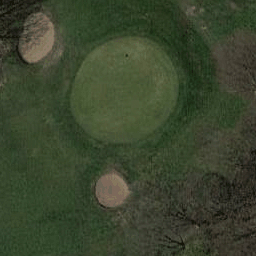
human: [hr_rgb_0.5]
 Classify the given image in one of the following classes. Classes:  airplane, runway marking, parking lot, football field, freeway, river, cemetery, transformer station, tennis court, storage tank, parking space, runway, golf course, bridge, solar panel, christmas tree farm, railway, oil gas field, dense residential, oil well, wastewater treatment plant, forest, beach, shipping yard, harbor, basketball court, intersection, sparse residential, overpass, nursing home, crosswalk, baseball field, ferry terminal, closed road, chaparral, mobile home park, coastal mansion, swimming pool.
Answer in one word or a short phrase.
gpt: golf course